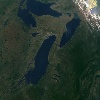
Label: land